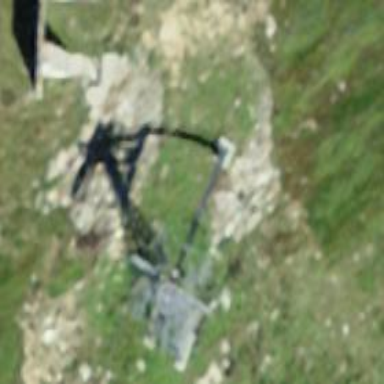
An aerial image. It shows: Pylon used for aerialway.